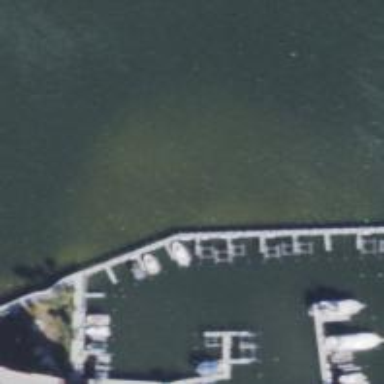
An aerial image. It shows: Man-made pier.